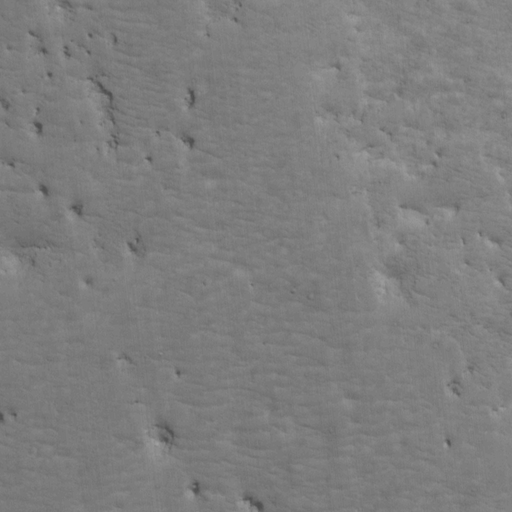
Classes present: Background